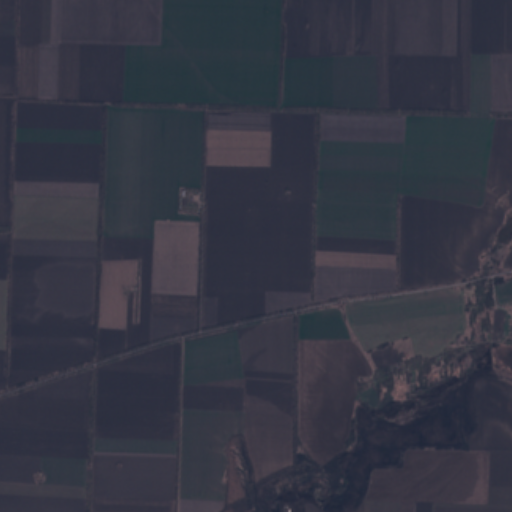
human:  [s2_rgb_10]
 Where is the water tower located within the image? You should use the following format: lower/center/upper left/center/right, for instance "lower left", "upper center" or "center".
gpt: The water tower is located in the center of the image.
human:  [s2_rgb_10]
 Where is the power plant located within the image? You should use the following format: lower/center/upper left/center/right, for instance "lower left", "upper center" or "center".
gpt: There is no power plant in the image.